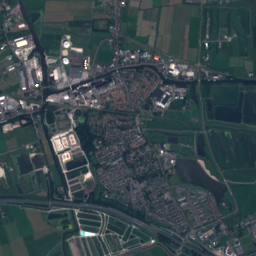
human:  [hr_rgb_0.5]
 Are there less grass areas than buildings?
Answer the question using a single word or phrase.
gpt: yes

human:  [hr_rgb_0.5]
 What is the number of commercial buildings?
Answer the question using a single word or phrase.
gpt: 138

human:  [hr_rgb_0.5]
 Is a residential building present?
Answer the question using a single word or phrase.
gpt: yes

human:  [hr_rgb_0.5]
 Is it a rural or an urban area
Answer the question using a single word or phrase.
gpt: urban

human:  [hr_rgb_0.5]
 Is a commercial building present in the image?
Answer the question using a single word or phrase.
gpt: yes

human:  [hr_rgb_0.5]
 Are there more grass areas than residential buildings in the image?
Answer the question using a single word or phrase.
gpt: no

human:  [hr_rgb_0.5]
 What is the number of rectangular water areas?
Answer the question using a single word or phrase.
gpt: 42

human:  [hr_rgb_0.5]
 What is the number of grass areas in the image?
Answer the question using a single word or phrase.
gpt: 305

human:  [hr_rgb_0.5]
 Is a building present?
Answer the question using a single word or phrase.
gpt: yes

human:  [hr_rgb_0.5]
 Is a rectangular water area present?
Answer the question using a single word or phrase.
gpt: yes

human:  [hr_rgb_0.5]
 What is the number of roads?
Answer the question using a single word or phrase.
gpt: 686

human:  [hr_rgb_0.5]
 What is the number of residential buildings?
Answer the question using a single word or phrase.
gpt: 4771

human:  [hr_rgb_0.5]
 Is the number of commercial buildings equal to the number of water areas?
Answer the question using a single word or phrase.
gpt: no

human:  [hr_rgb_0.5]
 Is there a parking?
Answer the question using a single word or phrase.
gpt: yes

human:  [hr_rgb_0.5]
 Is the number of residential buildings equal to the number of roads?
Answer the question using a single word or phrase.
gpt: no

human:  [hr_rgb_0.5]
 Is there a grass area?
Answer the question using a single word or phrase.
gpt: yes

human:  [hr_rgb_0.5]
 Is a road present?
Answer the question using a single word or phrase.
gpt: yes

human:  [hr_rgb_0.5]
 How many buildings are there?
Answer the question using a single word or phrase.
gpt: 4956

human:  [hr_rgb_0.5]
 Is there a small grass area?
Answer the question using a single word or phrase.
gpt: yes

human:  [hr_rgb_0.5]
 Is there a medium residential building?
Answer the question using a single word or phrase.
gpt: yes

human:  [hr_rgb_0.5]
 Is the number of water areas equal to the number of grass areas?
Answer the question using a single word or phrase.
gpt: no

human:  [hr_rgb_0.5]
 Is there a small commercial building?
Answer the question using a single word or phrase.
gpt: yes

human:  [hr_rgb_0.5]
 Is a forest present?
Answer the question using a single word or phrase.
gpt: yes

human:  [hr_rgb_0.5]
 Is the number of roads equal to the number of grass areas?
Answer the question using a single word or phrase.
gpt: no

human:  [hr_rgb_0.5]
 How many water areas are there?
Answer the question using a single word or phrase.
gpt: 122

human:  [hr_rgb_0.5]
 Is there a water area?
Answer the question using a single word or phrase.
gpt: yes

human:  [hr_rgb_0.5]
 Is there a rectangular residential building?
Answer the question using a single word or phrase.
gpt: yes

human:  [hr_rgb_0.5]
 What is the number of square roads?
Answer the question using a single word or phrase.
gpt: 0

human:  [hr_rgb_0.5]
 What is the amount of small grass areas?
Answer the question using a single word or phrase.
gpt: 63

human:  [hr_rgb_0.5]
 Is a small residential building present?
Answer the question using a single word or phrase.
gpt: yes

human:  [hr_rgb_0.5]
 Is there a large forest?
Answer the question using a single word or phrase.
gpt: yes

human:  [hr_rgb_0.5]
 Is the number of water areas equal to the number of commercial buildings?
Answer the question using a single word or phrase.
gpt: no

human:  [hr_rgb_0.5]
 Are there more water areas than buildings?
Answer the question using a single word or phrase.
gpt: no

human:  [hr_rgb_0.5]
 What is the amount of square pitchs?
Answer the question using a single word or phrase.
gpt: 0

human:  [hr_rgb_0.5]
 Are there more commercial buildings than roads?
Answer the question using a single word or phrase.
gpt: no

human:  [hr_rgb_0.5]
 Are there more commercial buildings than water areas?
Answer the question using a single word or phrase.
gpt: yes

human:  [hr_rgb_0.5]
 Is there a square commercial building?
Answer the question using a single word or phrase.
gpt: no

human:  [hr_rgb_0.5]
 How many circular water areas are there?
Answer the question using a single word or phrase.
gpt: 7

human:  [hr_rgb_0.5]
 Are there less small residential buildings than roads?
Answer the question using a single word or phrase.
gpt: no

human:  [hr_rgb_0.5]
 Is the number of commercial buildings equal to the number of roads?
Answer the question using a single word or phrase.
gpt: no

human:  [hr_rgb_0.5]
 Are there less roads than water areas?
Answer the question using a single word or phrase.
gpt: no

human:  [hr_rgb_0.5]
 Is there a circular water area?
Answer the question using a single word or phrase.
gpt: yes

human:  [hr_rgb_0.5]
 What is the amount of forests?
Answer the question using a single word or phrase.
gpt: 93

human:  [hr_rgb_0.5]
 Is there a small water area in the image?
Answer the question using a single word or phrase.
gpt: yes

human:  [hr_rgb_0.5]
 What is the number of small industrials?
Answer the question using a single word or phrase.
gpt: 0

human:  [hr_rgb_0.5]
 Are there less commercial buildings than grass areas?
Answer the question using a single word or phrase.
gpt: yes

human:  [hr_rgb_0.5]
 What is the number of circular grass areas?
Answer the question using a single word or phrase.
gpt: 1

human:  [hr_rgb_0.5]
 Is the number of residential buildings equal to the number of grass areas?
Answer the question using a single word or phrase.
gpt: no

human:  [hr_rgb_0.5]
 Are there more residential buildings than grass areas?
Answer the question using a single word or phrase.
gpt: yes

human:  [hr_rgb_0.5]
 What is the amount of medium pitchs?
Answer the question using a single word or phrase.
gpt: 0

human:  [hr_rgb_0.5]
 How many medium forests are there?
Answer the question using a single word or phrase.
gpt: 29

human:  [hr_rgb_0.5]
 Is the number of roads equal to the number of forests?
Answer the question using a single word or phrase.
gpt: no

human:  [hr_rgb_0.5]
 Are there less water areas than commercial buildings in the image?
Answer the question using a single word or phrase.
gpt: yes

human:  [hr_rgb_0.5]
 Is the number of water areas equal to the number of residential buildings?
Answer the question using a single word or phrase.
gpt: no

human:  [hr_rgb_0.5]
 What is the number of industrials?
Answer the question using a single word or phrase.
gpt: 6

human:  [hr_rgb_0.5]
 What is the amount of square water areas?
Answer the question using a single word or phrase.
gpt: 87

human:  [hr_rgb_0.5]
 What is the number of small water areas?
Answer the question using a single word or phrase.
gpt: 36

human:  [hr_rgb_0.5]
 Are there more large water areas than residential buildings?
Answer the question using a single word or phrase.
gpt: no

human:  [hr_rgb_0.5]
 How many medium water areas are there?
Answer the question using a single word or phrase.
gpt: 30

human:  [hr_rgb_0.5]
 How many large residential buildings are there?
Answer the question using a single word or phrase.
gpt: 6

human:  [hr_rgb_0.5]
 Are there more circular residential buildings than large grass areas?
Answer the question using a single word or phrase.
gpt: no

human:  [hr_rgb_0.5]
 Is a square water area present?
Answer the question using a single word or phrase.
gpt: yes

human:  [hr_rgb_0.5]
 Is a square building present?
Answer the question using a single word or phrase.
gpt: yes

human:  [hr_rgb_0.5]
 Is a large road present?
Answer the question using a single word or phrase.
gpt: no